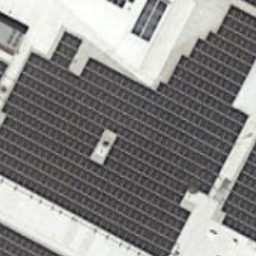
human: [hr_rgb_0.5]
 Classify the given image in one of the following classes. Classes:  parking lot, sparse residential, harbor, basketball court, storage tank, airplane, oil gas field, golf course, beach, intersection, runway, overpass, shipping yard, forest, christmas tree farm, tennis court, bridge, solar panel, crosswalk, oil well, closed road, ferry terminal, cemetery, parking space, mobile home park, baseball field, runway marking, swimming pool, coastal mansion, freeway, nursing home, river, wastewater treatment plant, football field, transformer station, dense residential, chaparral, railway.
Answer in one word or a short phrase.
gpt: solar panel